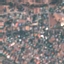
Land use / land cover class: Residential